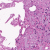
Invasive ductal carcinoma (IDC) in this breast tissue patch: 0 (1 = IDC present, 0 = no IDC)